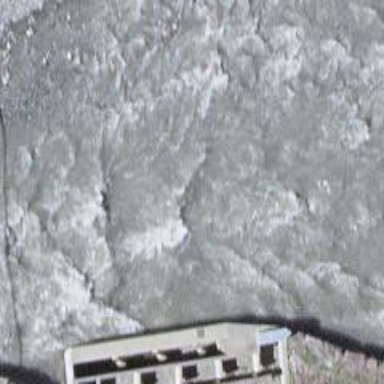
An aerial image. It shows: Weir along the waterway.